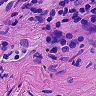
Metastatic tissue present: yes